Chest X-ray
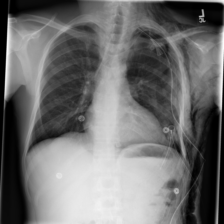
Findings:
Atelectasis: negative
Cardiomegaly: negative
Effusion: negative
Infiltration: negative
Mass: negative
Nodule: negative
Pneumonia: negative
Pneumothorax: positive
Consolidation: negative
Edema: negative
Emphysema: negative
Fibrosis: negative
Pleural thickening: negative
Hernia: negative